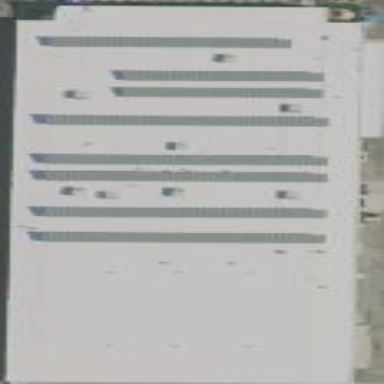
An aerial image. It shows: Warehouse building.